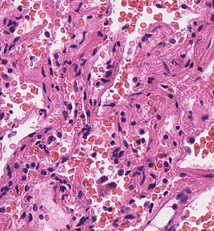
Tumor epithelial tissue: no
Tumor-associated stroma tissue: no
Normal tissue: yes